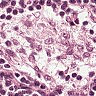
Metastatic tissue present: no